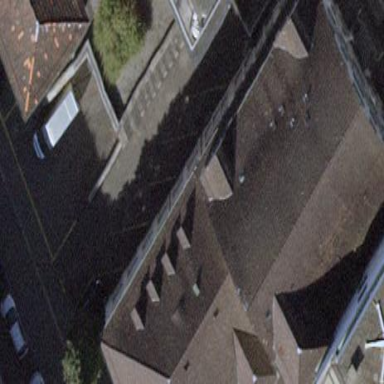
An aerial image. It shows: Office building.